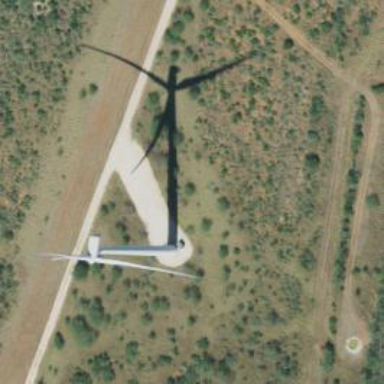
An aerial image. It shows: Wind turbine generator that utilizes wind as its source for generating electricity. It is of the horizontal axis type.